Question: Say that I have a figure 'fig' which contains two subplots as in the example from the <URL>:

I can obtain the two axes (the left one being 'ax1' and the right one 'ax2') by just doing:
'''
ax1, ax2 = fig.axes
'''
Now, is it possible to the ? In this example, to swap them?
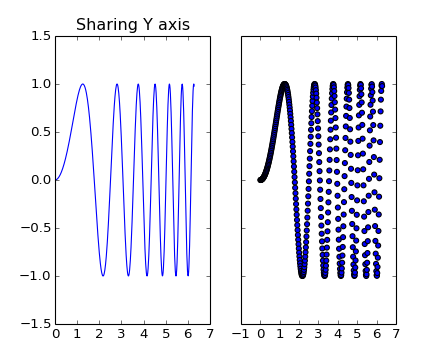
Answer: Sure, as long as you're not going to use 'subplots_adjust' (and therefore 'tight_layout') you reposition them (you can use it safely before).
Basically, just do something like:
'''
import matplotlib.pyplot as plt
# Create something similar to your pickled figure......
fig, (ax1, ax2) = plt.subplots(ncols=2)
ax1.plot(range(10), 'r^-')
ax1.set(title='Originally on the left')
ax2.plot(range(10), 'gs-')
ax2.set(title='Originally on the right')
# Now we'll swap their positions after they've been created.
pos1 = ax1.get_position()
ax1.set_position(ax2.get_position())
ax2.set_position(pos1)
plt.show()
'''